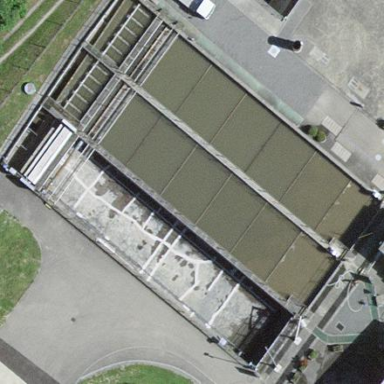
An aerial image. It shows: View of wastewater plant.